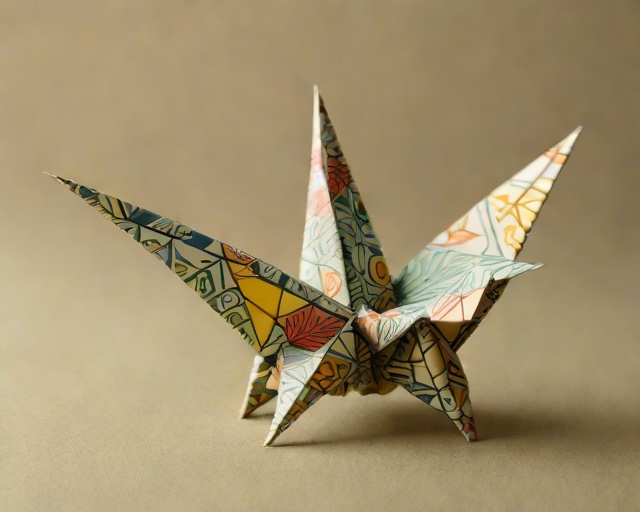
Category: Thank You